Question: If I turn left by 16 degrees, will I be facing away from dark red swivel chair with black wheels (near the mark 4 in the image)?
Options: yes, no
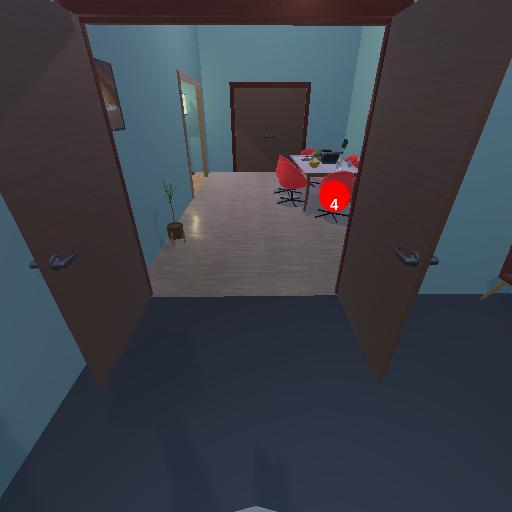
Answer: yes